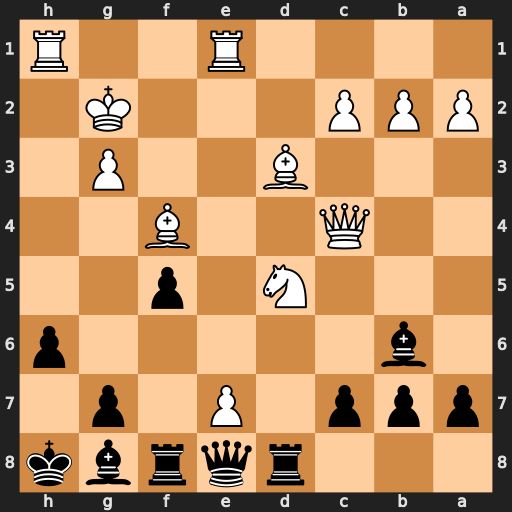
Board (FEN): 3rqrbk/ppp1P1p1/1b5p/3N1p2/2Q2B2/3B2P1/PPP3K1/4R2R
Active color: b
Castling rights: -
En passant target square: -
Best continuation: Bxd5+ Qxd5 Rxd5 exf8=Q+ Qxf8